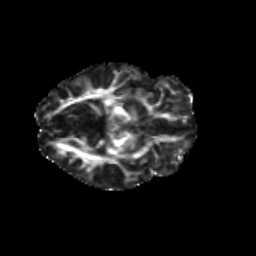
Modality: FA
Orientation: axial
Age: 9
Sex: female
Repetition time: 9.512 s
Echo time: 0.089 s